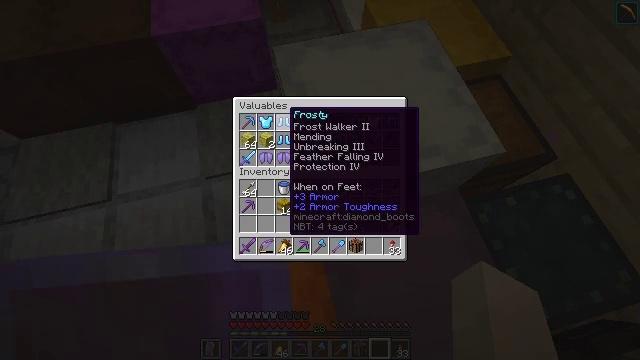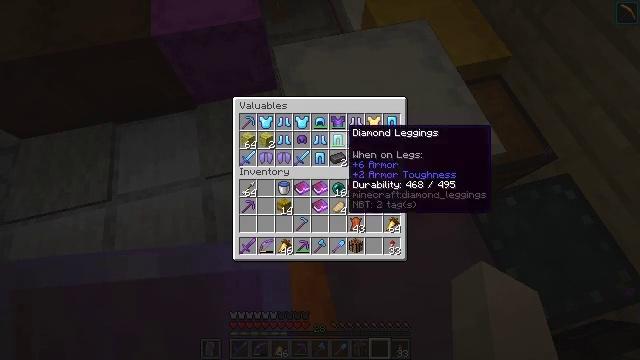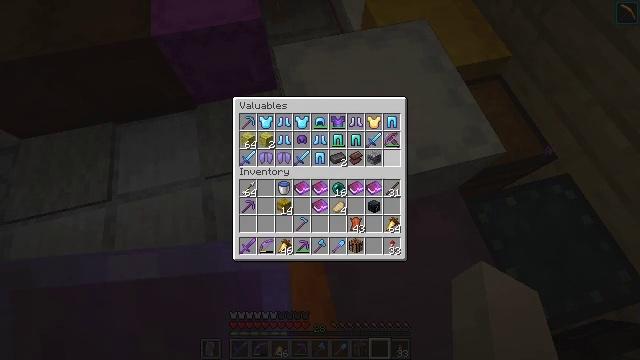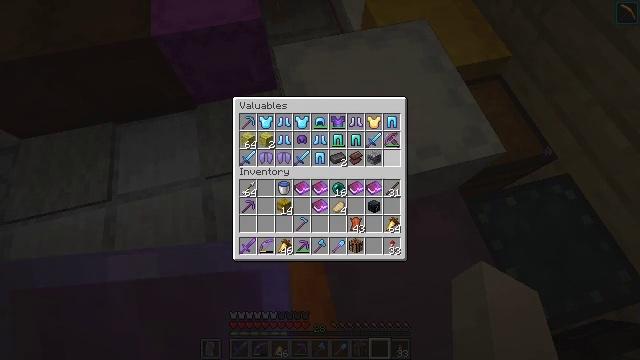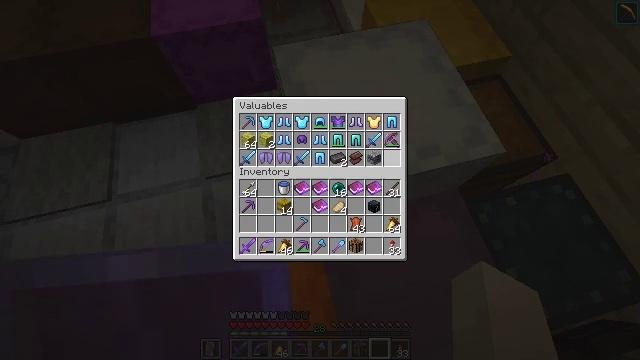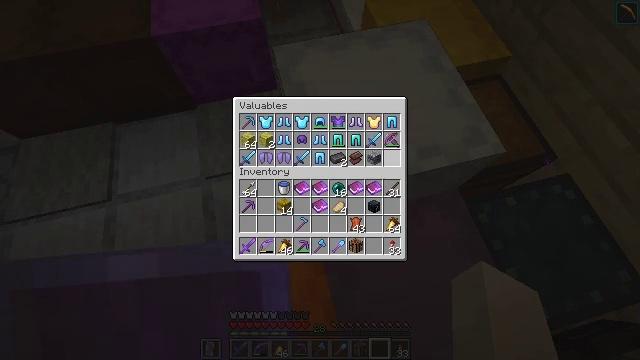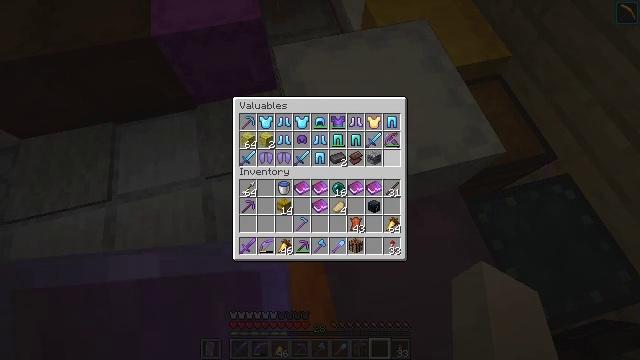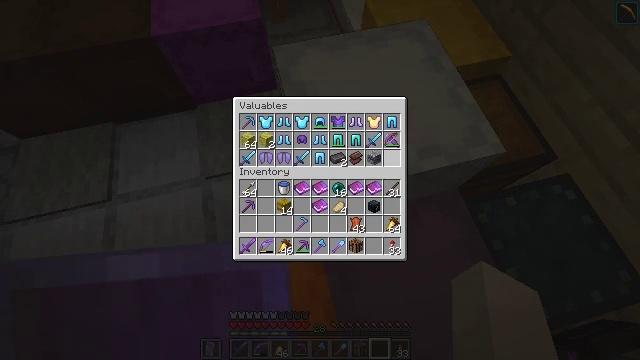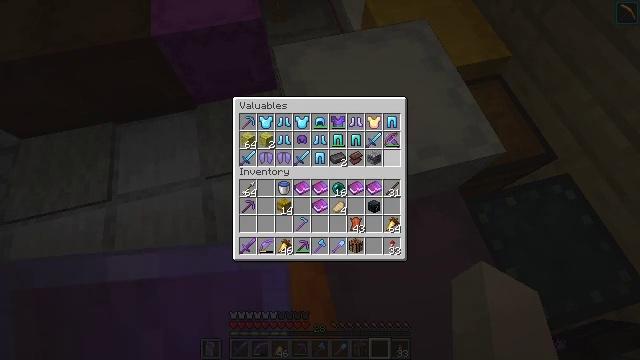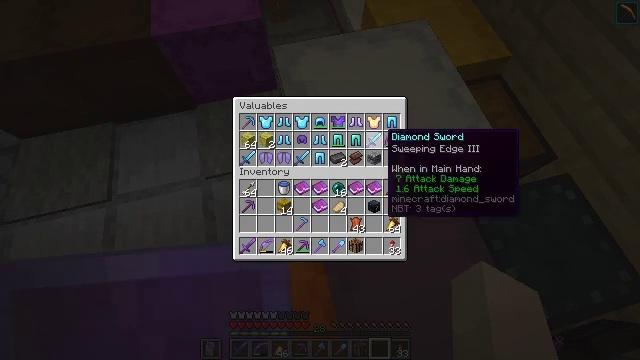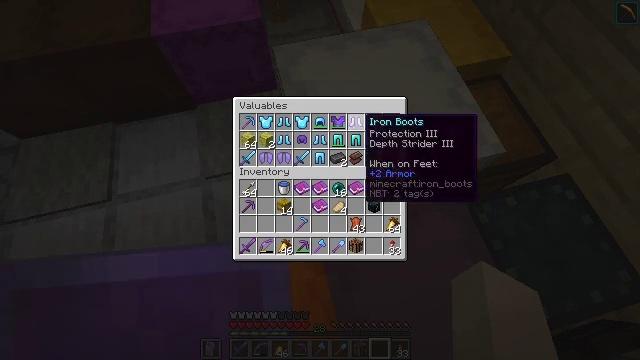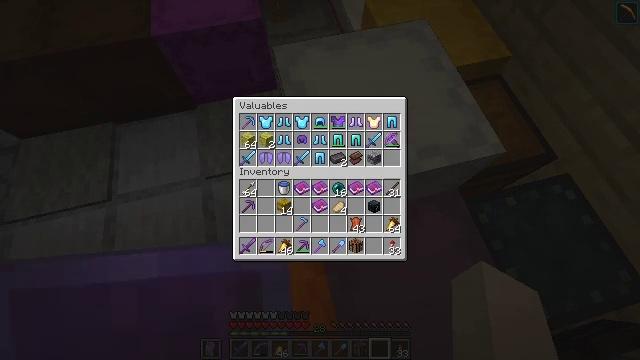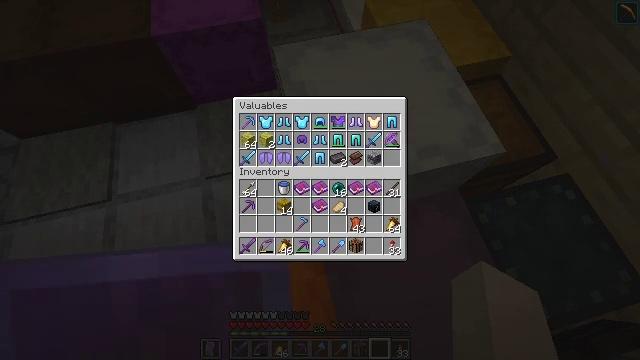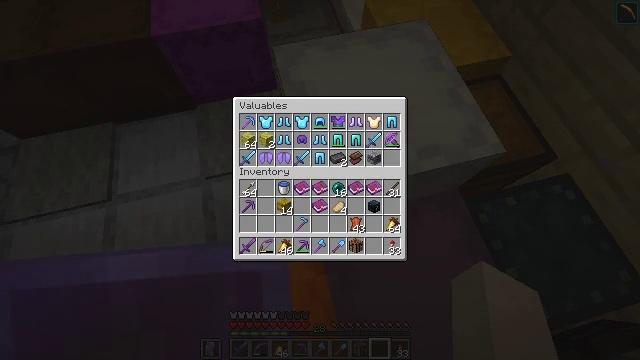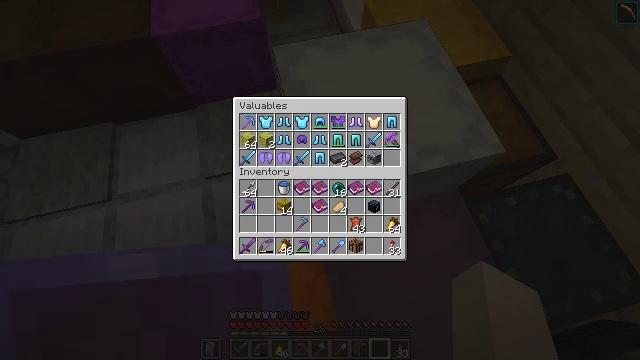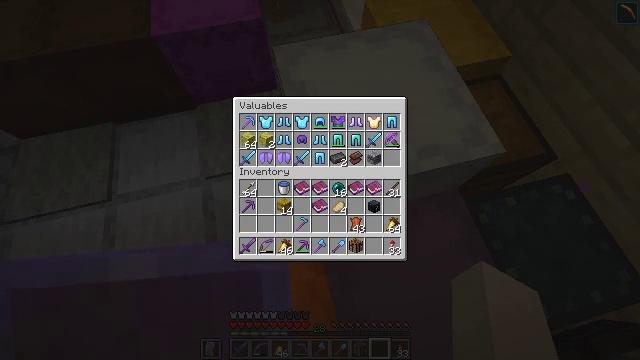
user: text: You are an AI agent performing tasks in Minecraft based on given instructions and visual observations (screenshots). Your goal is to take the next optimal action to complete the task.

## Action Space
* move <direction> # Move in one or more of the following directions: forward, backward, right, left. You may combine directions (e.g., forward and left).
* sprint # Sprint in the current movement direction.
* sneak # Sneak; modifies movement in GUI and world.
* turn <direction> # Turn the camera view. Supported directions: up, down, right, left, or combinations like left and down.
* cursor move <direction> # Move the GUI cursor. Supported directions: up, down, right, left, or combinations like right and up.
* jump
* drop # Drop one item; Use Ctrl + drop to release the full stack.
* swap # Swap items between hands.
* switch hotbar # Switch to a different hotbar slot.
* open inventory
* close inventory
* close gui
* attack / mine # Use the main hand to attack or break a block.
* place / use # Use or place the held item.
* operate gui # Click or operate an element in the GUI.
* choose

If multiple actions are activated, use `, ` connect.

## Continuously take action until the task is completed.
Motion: motion action
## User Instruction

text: Grab the white shulker box for your inventory.
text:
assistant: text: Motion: cursor move right and down
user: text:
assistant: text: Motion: cursor move right and down
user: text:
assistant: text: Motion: no_op
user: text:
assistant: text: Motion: no_op
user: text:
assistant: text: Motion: no_op
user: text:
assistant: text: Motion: no_op
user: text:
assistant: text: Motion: no_op
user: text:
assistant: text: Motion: no_op
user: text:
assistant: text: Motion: cursor move left
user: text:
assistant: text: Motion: cursor move left and up
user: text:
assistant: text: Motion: cursor move left and up
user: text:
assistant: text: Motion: no_op
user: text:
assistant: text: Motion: no_op
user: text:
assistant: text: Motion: no_op
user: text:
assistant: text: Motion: no_op
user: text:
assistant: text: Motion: cursor move down
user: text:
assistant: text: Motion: cursor move right and down
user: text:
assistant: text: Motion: no_op
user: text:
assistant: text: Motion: no_op
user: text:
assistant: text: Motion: no_op
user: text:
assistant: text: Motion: no_op
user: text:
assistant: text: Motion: no_op
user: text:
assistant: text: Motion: no_op
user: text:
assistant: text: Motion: no_op
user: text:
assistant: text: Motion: no_op
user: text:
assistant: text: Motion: no_op
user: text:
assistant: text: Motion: no_op
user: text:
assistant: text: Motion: no_op
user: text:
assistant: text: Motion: no_op
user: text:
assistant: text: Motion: no_op